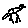
Label: bird